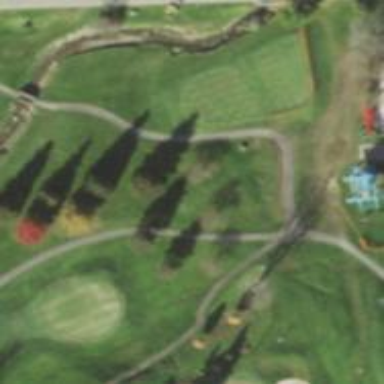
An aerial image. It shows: Golf cartpath that is also road path.